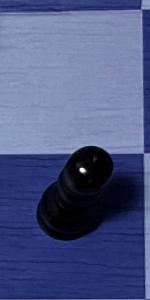
Label: Pawn_Black